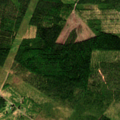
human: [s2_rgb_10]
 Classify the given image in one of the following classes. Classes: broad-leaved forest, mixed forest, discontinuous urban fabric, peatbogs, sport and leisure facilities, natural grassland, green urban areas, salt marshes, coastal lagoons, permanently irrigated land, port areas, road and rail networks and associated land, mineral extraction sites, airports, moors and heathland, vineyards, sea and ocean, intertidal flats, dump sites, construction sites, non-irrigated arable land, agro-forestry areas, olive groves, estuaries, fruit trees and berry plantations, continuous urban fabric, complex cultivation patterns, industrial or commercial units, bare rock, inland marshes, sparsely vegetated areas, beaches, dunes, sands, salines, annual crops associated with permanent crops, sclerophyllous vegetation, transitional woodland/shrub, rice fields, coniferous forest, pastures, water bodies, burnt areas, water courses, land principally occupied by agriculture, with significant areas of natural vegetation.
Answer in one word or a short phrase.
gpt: mixed forest, transitional woodland/shrub